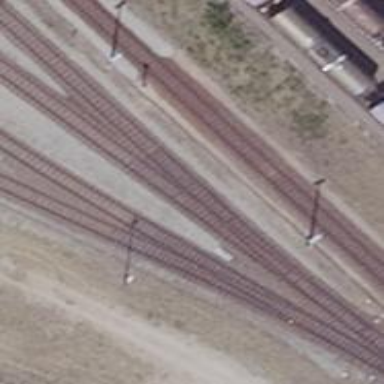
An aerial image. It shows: Railway switch.